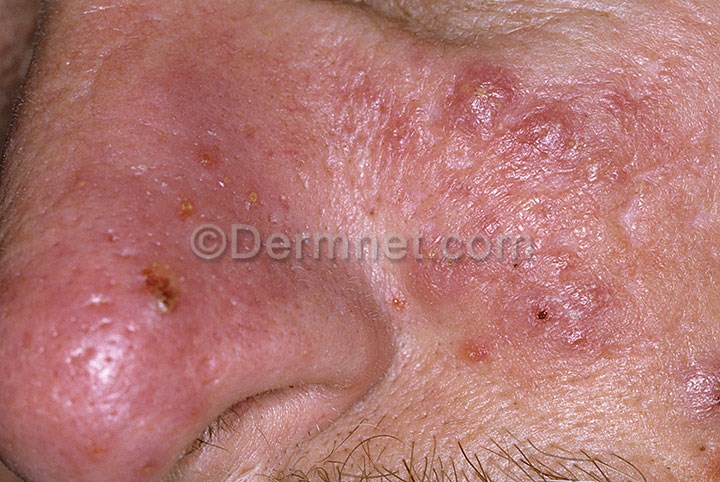
Disease: Acne and Rosacea Photos